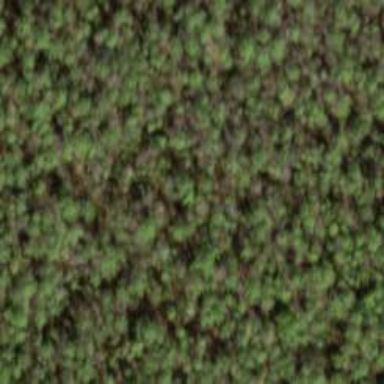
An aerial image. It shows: Beautiful forest scene.